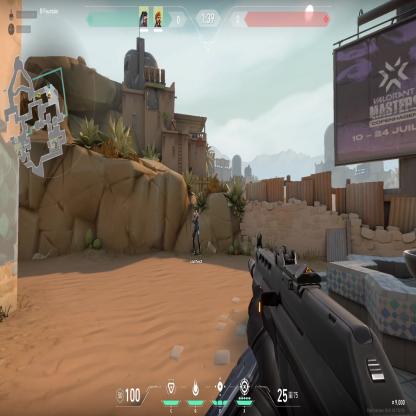
Label: teammate